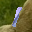
Label: 1